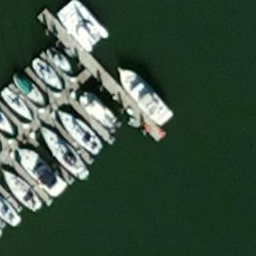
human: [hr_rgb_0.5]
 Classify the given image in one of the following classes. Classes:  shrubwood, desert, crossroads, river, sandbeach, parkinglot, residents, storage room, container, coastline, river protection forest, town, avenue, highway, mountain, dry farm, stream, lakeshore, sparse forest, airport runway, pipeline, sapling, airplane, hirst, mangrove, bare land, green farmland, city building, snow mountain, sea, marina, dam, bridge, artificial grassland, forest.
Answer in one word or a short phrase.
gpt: marina